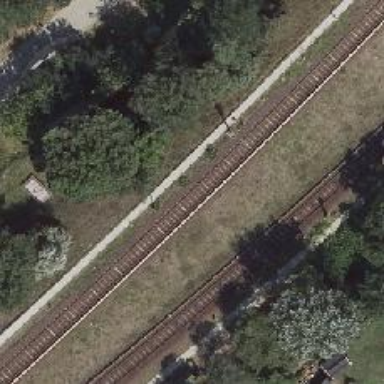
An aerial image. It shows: Embankment with electrified rail at the bottom.